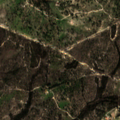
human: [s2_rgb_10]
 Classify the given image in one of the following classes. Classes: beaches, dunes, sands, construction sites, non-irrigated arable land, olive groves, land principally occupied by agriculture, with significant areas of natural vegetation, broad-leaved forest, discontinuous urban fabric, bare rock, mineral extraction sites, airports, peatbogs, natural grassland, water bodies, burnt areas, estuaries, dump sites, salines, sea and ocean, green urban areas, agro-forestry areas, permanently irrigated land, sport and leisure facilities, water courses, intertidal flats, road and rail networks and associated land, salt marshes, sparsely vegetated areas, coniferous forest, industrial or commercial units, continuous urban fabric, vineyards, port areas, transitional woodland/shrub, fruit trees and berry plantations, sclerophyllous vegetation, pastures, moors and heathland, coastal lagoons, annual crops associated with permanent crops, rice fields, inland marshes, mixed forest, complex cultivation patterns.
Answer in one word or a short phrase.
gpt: complex cultivation patterns, land principally occupied by agriculture, with significant areas of natural vegetation, broad-leaved forest, mixed forest